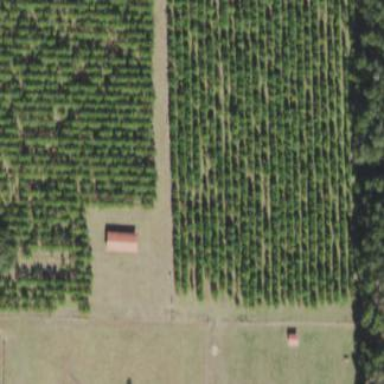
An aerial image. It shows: Plant nursery with trees.